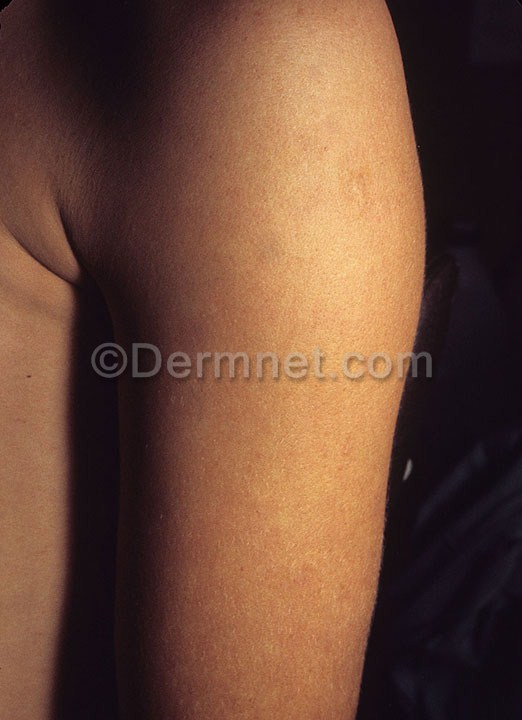
Disease: Scabies Lyme Disease and other Infestations and Bites